Question: I have here an equation that is in the image

I'm trying to make the plot where y-axis is this equation, and x-axis is time - just a vector.
All the initials I have:
'''
%Initials
Beta=[24 123 117 262 108 45]*10^-5; %pcm
Lambda=[0.0127 0.0317 0.1160 0.3106 1.4006 3.8760]; %1/s
LAMBDA=10^-4 ; %s
W=[ 0.376 -0.0133 -0.0426 -0.153 -0.972 -3.38 -29.5]
Rho=400*10^-5
t=linspace(1,30,7)
'''
This is the code I'm using:
'''
for n=1:7
for j=1:6
S1=Rho*sum(exp(W(n)'.*t)/(W(n)'.*(LAMBDA+(sum(Beta(j).*Lambda(j)./(W(n)+Lambda(j))^2)))))
end
end
semilogy(t,S1,'b','linewidth',2);
'''
And S1 returns too much answers, and as I undestand it should give only 7...
And I am new to matlab and coding in general, so if the answer is obviuos I still don't know how to make it work :D
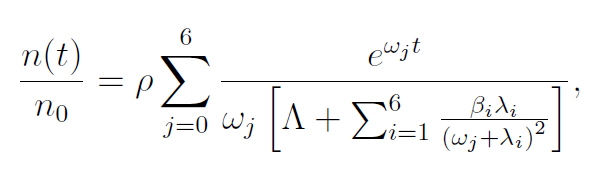
Answer: Let's clarify a few things first.
In order to do a 2D plot (of any kind), you need two vectors in Matlab. They should be of equal length. One for all the x-coordinates. Another for all the y-coordinates.
You get the x-coordinates in 't=linspace(1,30,7)'. However, you do not have the corresponding y-coordinates.
In your case, it is best to phrase your formula as a function of 't'. And let's break down the sums for clarity. For example,
'''
function num = oscillation_modes_of_sort(t)
outer_sum = 0;
for j=1:numel(W)
inner_sum = 0;
for i=1:numel(Beta)
inner_sum = inner_sum + Beta(i)*Lambda(i)/(W(j)+Lambda(i))^2;
end
outer_sum = out_sum + exp(W(j)*t)/(W(j)*(LAMBDA+inner_sum));
end
num = Rho * outer_sum;
end
'''
Now, your y-coordinates will be 'oscillation_modes_of_sort(t)'.
There are ways to either make the code more brief or make it more friendly if 'W' and 'Beta' are much much longer. But let's do those at a future time.